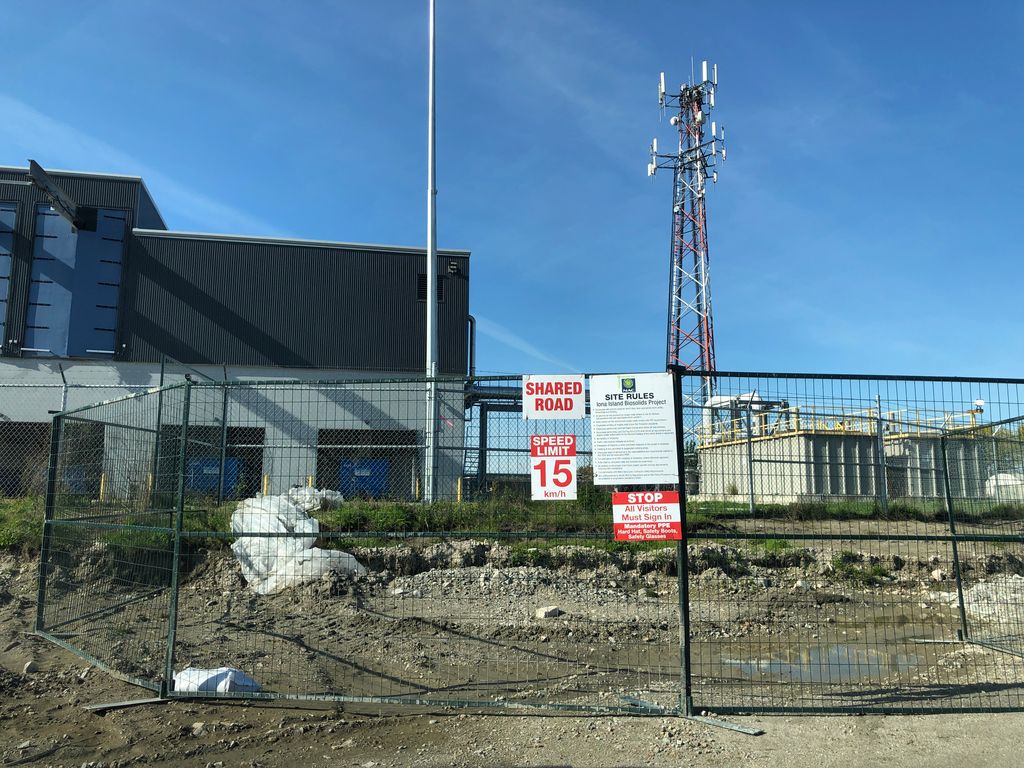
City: vancouver